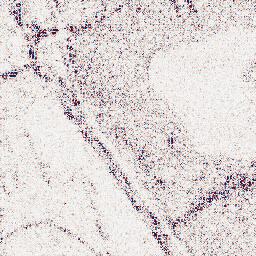
Category: wavelet
Decomposition family: wavelet_dwt
Decomposition parameters: wavelet: db8
level: 1
Upsampling method: bicubic
Upsampling parameters: scale: 2
Upsampling scale: 2